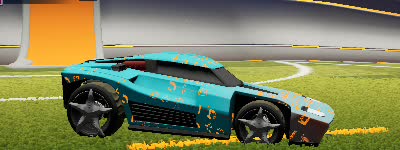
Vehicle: breakout